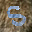
Label: 5